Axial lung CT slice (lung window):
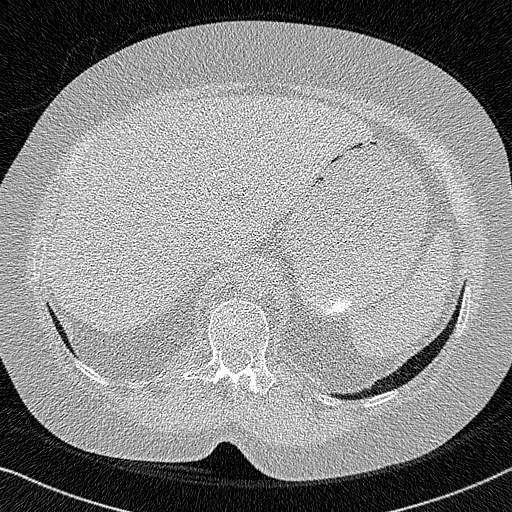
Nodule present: no